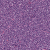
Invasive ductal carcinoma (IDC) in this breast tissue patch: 1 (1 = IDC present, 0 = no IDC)